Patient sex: F
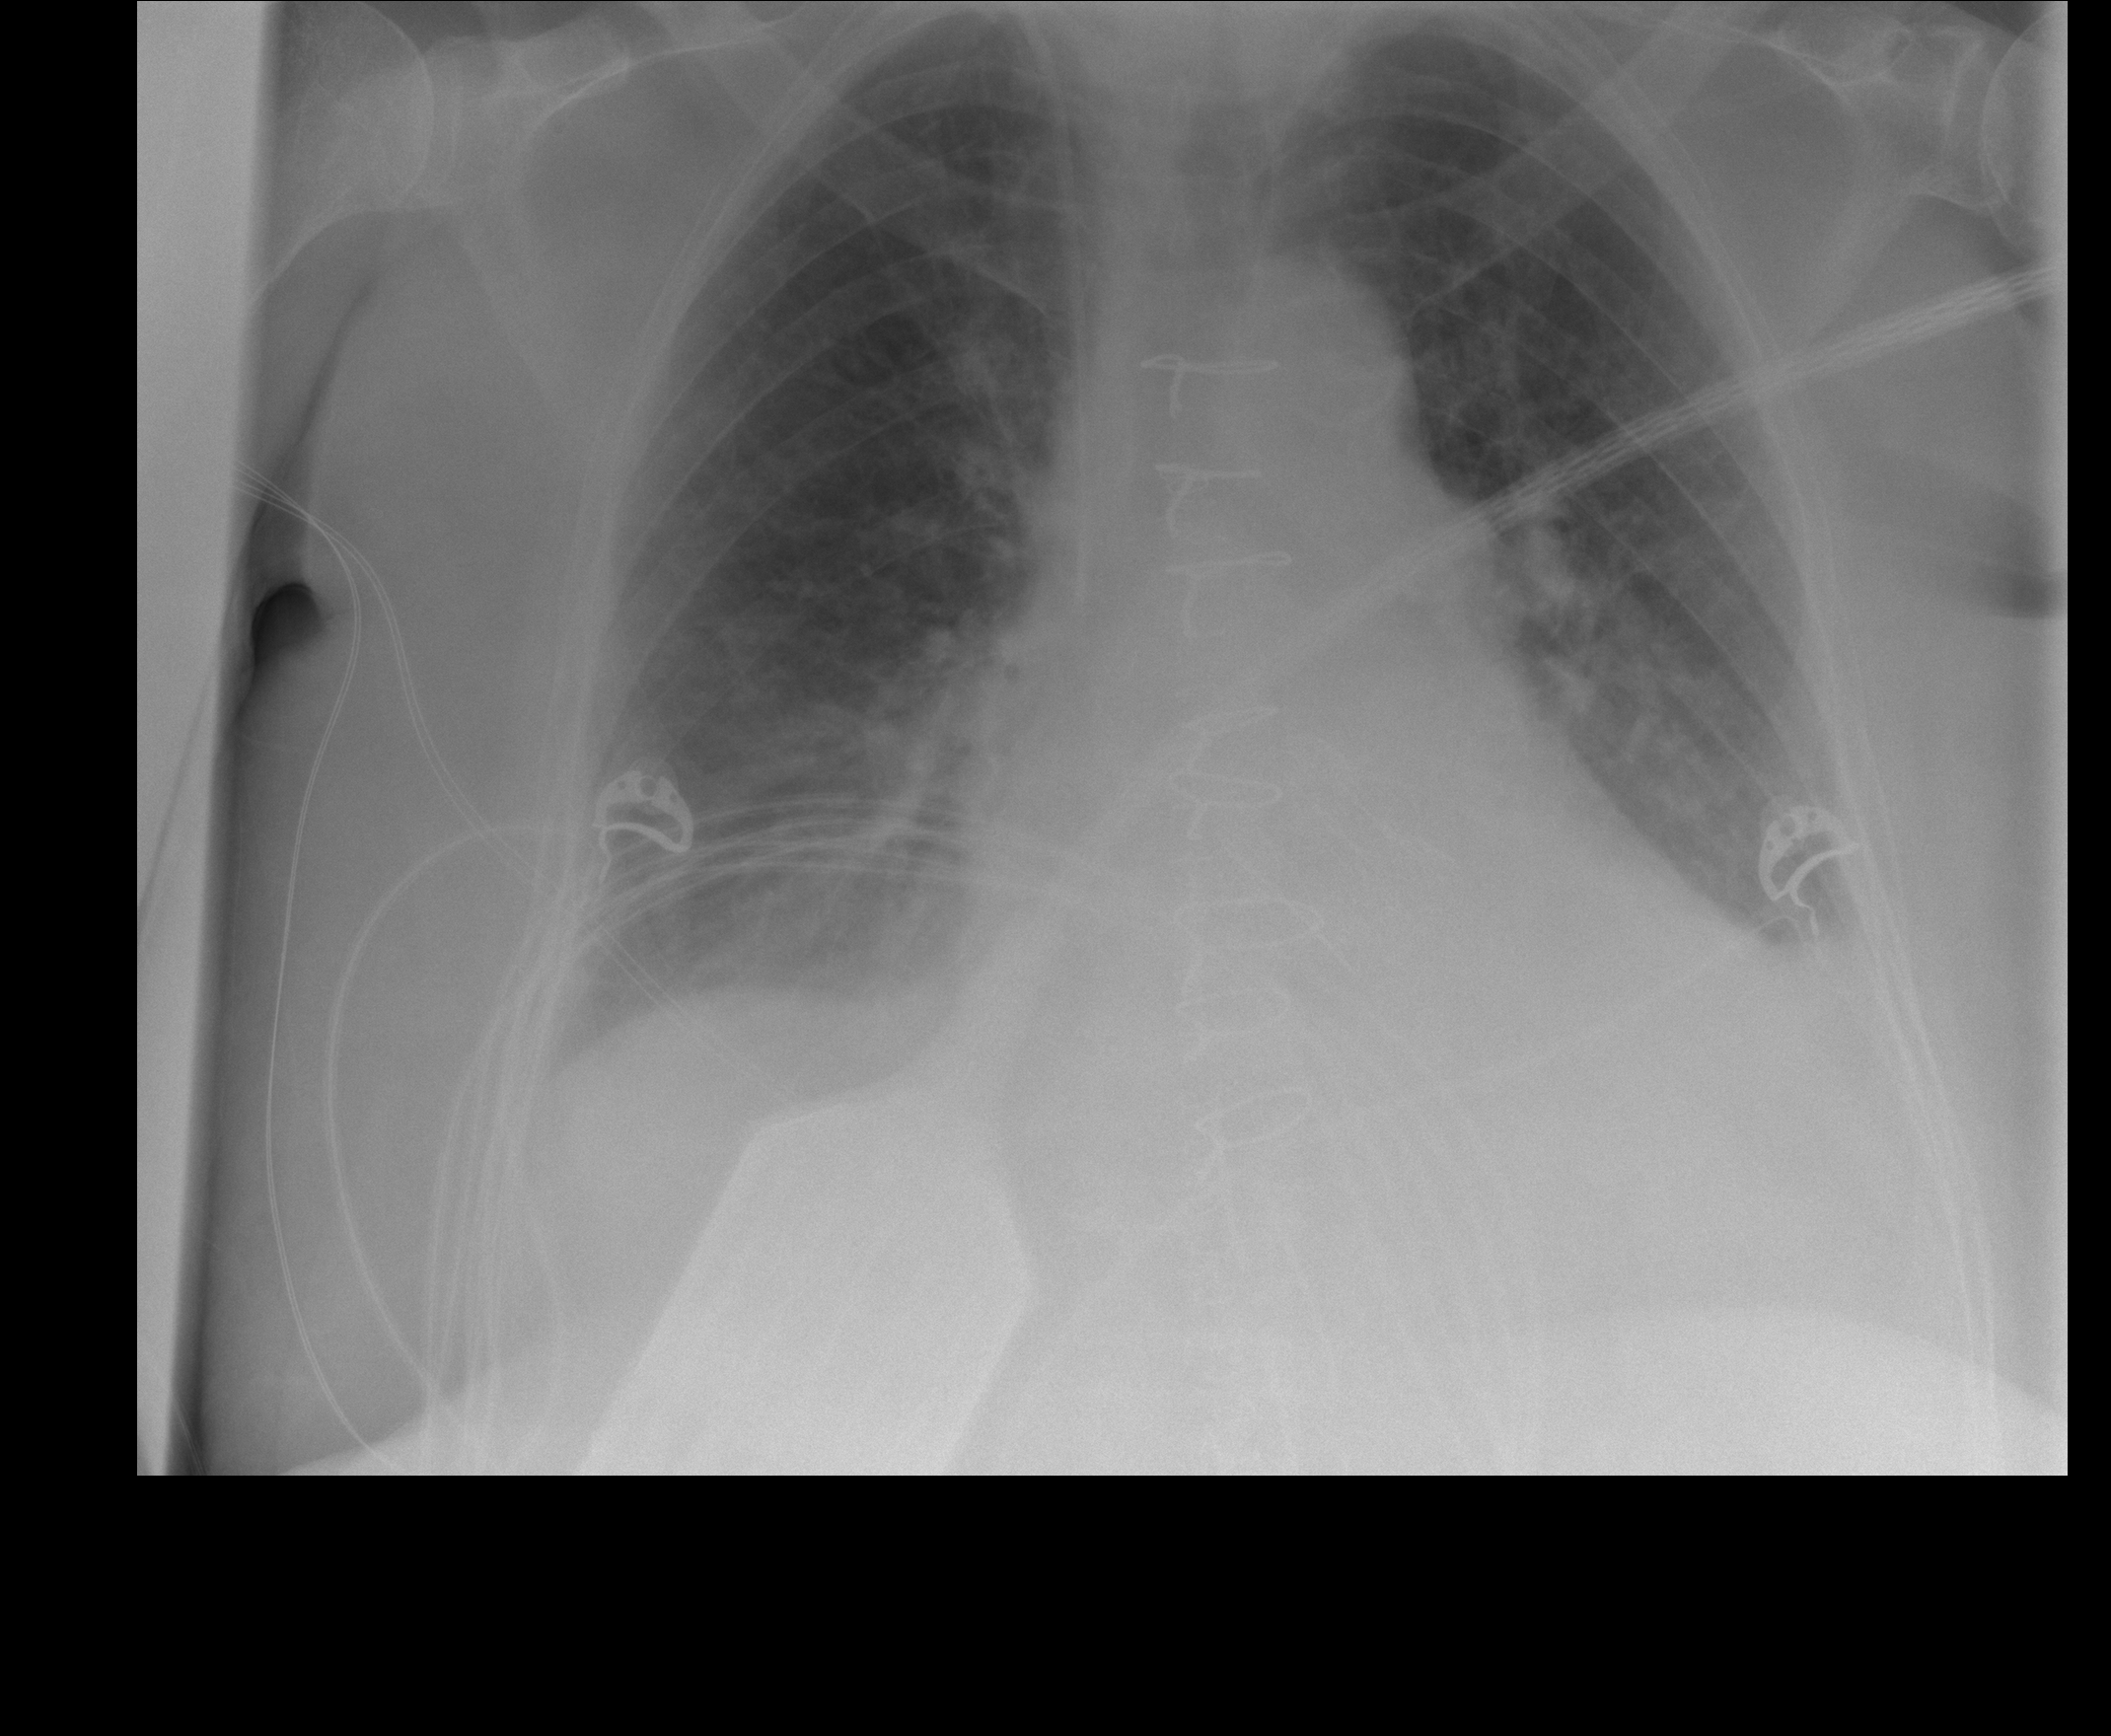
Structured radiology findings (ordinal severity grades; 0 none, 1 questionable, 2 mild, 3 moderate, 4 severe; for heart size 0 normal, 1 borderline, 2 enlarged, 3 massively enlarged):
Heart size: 2
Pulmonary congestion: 1
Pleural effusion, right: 2
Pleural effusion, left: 2
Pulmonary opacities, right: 0
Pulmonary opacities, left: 1
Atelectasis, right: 2
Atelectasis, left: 2